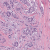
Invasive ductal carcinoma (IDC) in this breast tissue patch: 1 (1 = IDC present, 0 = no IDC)